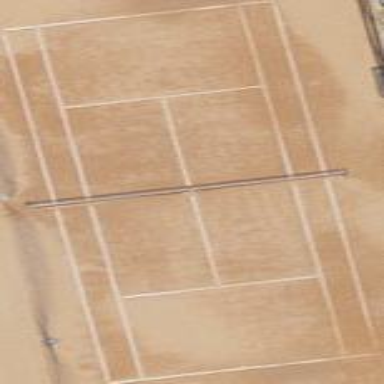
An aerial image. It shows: Tennis court on pitch.